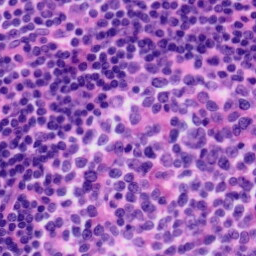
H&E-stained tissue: Tonsil